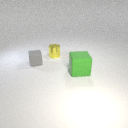
small gray rubber cube behind large green rubber cube